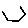
Label: hexagon